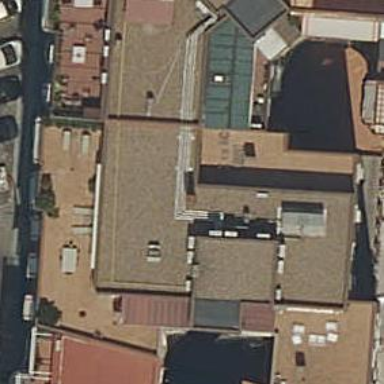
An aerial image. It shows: Part of building.